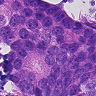
Metastatic tissue present: yes